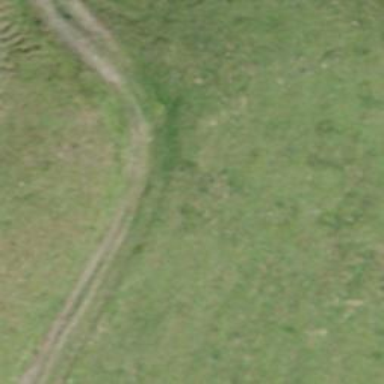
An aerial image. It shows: Path.